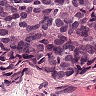
Metastatic tissue present: yes